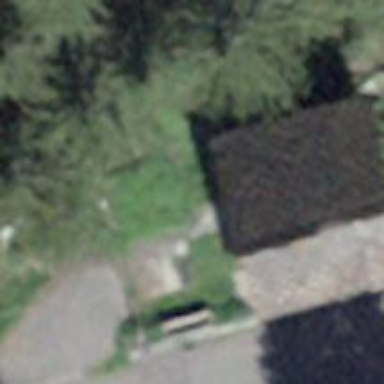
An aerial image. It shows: Detached building with gabled roof.